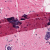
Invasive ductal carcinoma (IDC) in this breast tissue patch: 0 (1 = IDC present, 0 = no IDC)